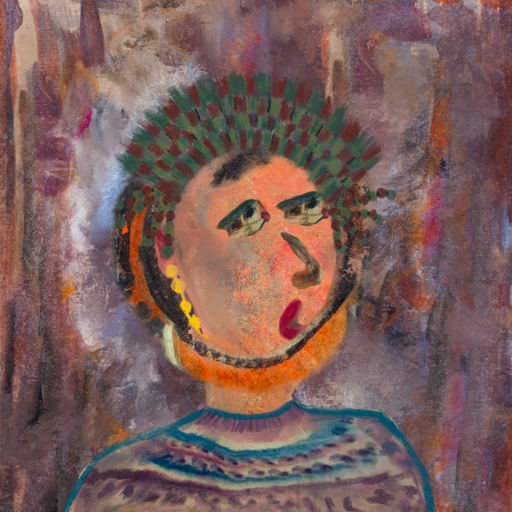
Background: Hypocrite, Head And Neck Side: Irani, Face Side: Pipe, Bust: HillGirl, Hair Side: Childish, Head Accessory: After_Raid_Crown, Second Necklace: Blank, Necklace: Blank, Baby: Blank